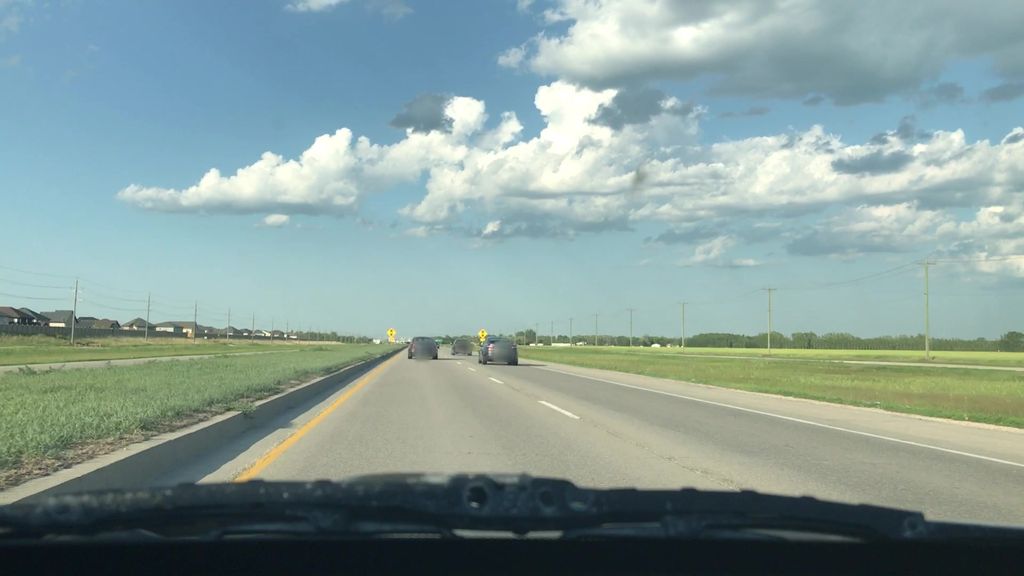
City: winnipeg